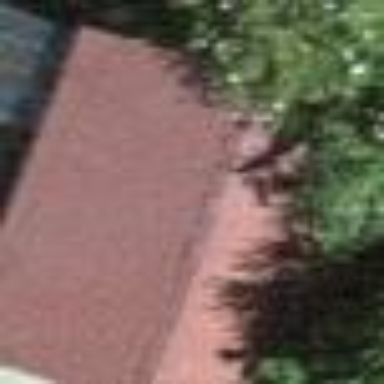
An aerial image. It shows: Shed.